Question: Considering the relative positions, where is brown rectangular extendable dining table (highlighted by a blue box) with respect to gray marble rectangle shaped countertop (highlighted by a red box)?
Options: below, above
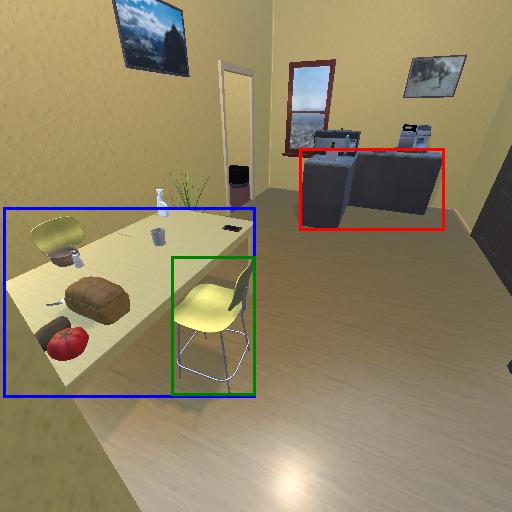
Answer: below